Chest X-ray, AP view. Patient: 12 years old, sex F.
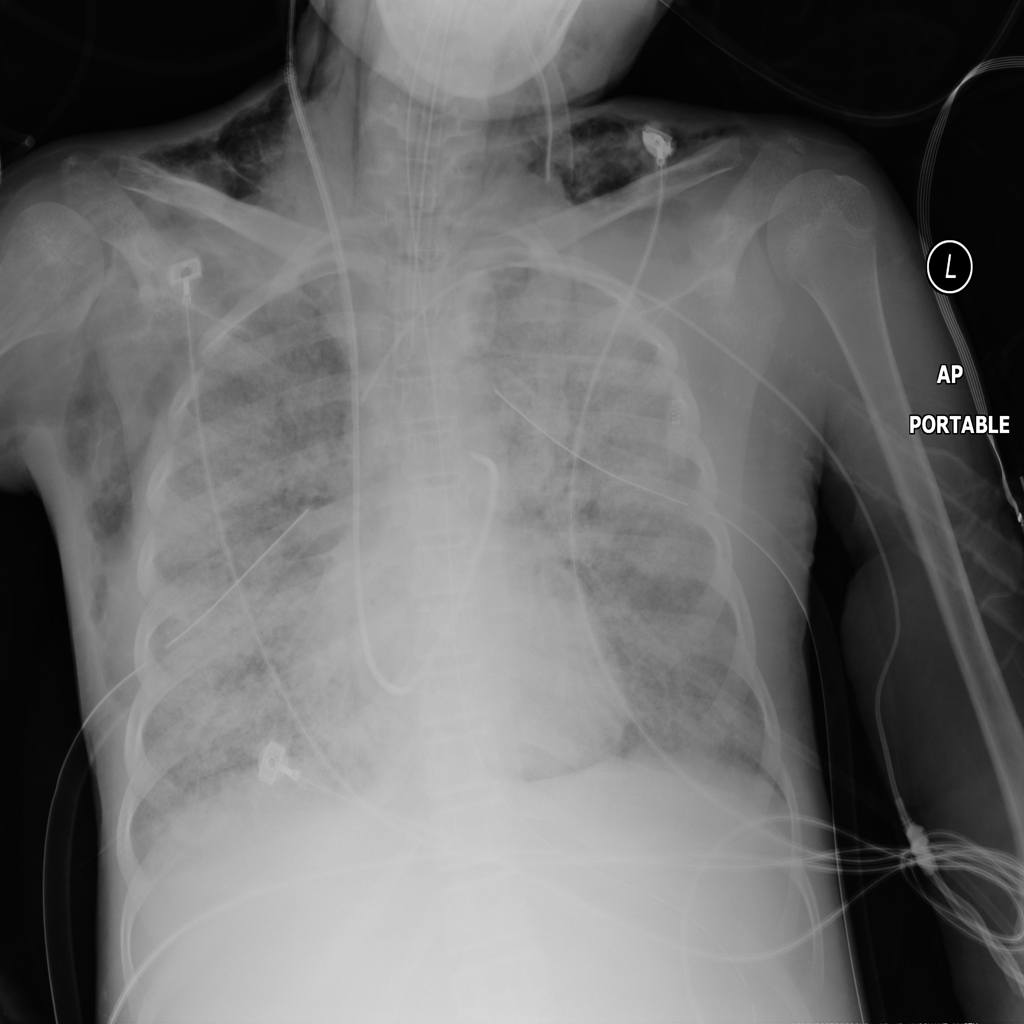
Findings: No Finding